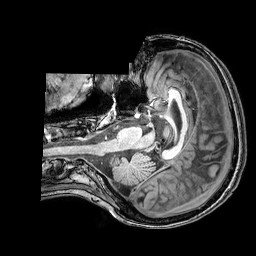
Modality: T1w
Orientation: axial
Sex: female
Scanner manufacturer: philips
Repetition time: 0.008206 s
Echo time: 0.00378 s